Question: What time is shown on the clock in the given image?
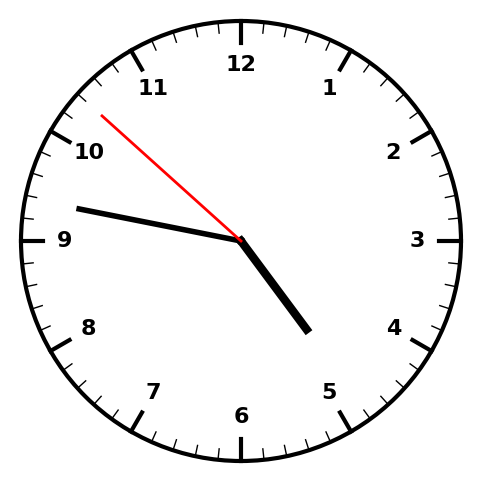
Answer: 04:46:52